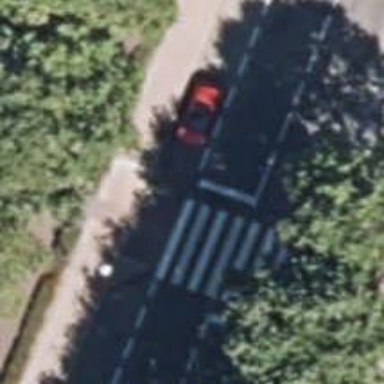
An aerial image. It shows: Marked crossing with traffic calming table.